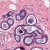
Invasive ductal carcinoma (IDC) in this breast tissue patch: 0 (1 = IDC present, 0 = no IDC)